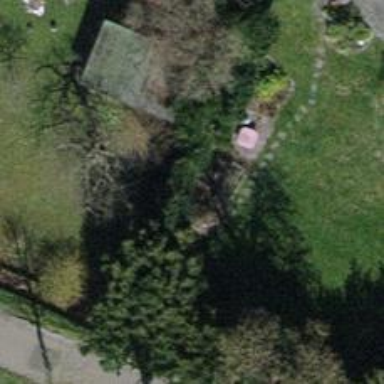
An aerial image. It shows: Single tag "natural: tree."